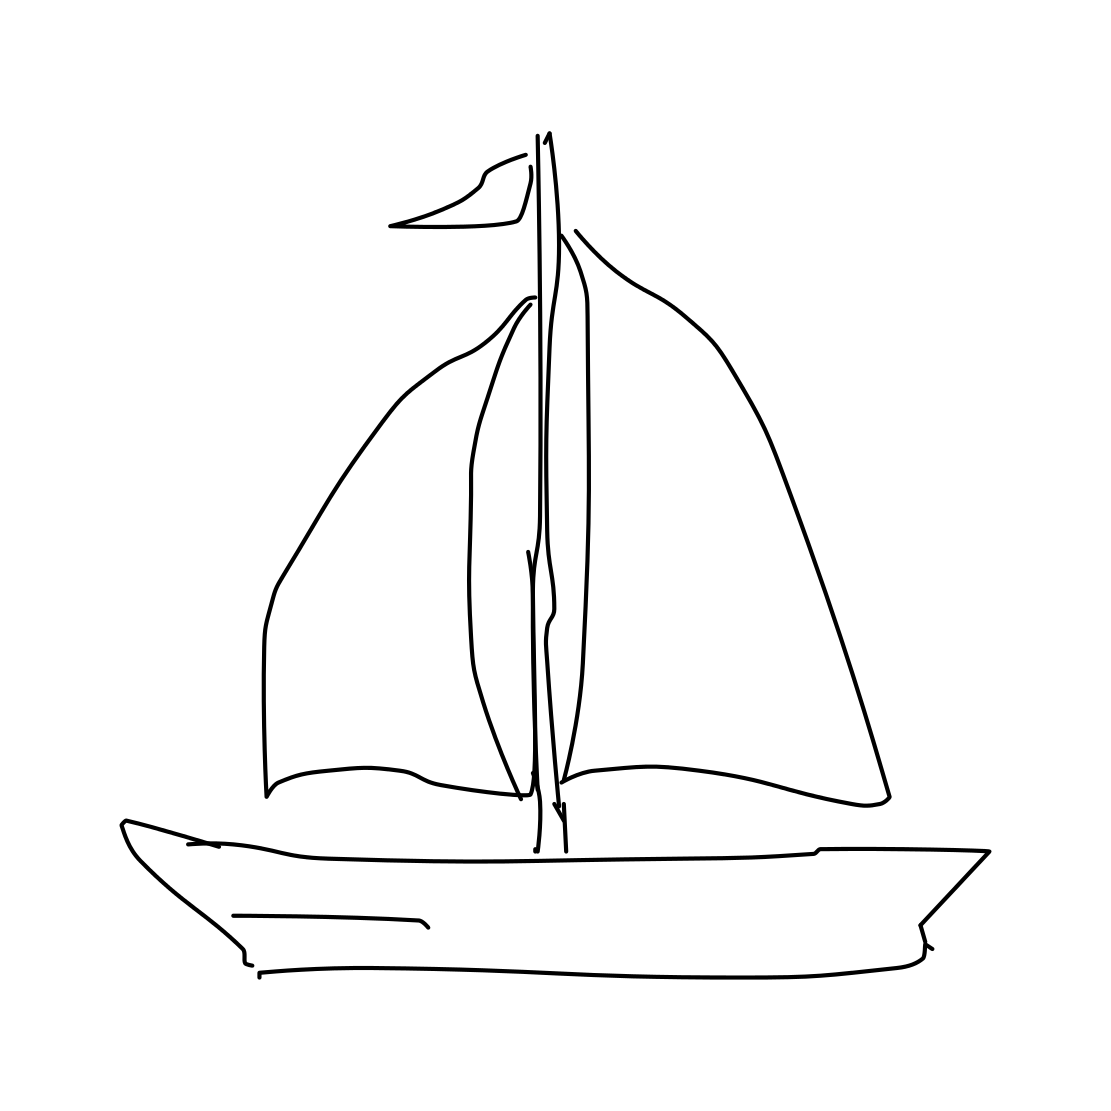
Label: sailboat